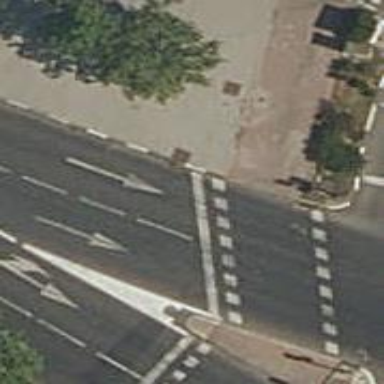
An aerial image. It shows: Road with traffic signals.